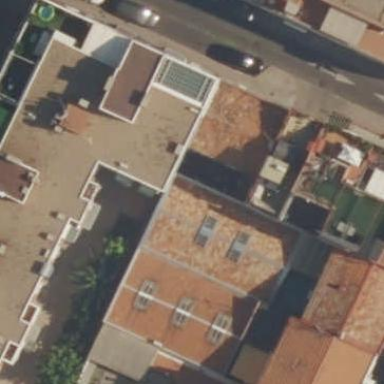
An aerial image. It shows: View of apartment building.